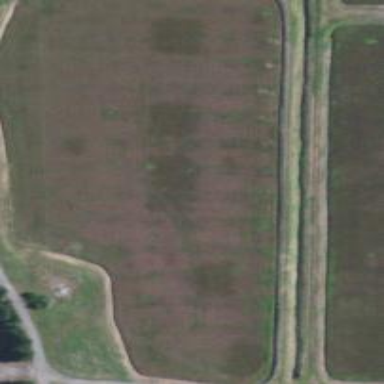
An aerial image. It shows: Farmland with cranberries as the main crop.